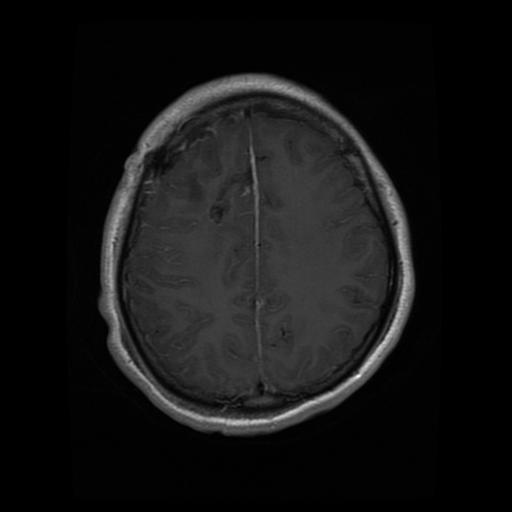
Label: glioma